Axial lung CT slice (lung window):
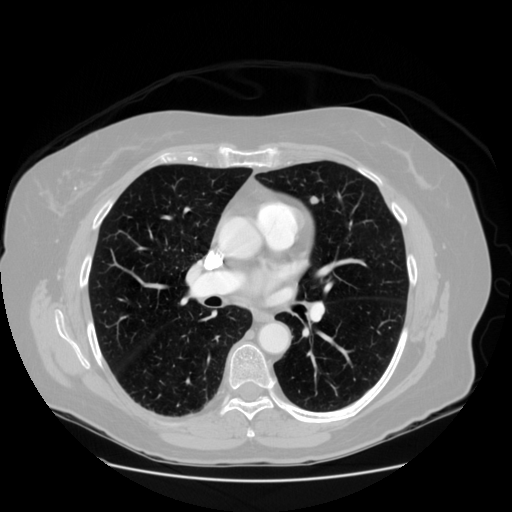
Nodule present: yes
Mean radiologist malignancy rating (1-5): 3